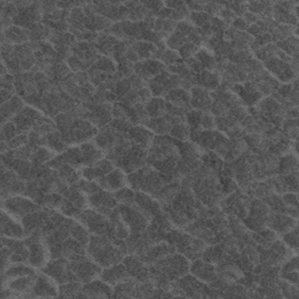
Label: frost